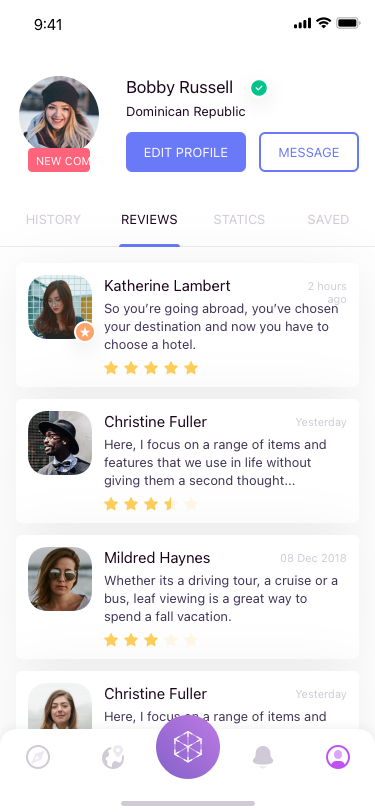
Text in this UI design:
Bobby Russell
Dominican Republic
Katherine Lambert
2 hours ago
So you’re going abroad, you’ve chosen your destination and now you have to choose a hotel.
Christine Fuller
Yesterday
Here, I focus on a range of items and features that we use in life without giving them a second thought...
Mildred Haynes
08 Dec 2018
Whether its a driving tour, a cruise or a bus, leaf viewing is a great way to spend a fall vacation.
Christine Fuller
Yesterday
Here, I focus on a range of items and features that we use in life without giving them a second thought...